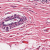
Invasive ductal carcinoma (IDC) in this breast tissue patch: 0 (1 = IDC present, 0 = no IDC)